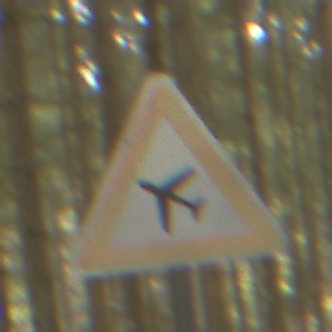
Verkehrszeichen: FlugbetriebRechts
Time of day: MorningAfternoon
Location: Outdoor (Nature)
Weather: Overcast
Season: Winter
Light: Natural